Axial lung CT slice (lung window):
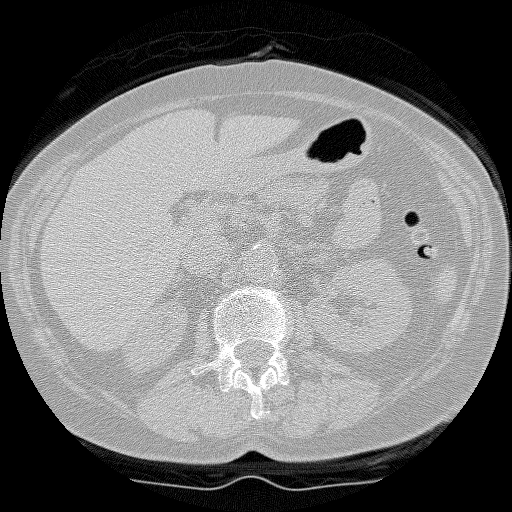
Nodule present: no